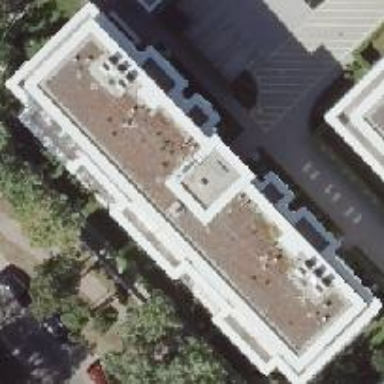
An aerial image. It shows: Residential building.